Field crop: tomato
Growth stage: 1
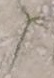
Species: cyperus